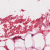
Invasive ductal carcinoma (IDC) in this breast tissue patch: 0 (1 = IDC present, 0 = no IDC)